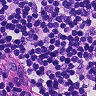
Metastatic tissue present: no